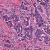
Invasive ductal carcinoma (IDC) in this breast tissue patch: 1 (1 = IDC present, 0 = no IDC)